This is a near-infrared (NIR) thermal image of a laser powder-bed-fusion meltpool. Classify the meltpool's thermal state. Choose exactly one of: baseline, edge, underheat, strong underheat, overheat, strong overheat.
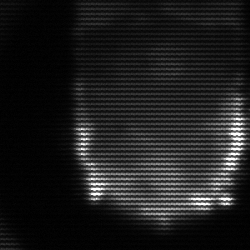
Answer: baseline